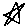
Label: star